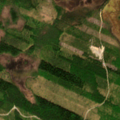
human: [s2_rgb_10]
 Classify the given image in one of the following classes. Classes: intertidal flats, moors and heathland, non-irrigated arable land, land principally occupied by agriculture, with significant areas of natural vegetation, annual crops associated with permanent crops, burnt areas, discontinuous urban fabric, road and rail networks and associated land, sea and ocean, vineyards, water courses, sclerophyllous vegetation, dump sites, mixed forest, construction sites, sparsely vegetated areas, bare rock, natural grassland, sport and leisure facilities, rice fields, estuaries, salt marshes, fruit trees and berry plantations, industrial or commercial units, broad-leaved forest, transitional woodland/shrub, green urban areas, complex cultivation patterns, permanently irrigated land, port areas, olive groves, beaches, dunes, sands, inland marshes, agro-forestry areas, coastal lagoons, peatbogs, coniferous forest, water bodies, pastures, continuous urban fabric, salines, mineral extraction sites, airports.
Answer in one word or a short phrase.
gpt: mixed forest, transitional woodland/shrub, peatbogs